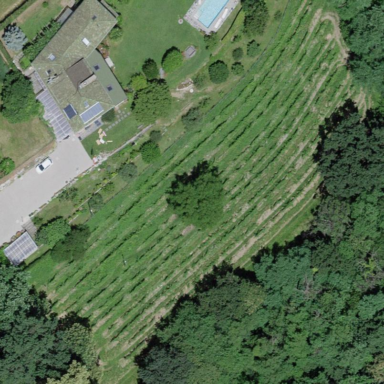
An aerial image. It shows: Vineyard with grape crops.